Question: I am trying to make Hello World notepad app, and currently I have to click right on the cursor in my EditText to bring up the soft keyboard. I would like to be able to click anywhere in the EditText to show the keyboard.
Here is my EditText declaration in my layout:
'''
<EditText
android:id="@+id/text"
android:layout_width="wrap_content"
android:layout_height="wrap_content"
android:inputType="text" >
</EditText>
'''
I am using the Galaxy Nexus emulator, and here is what I get:

I have to click in the area above the blue marker to get the keyboard.
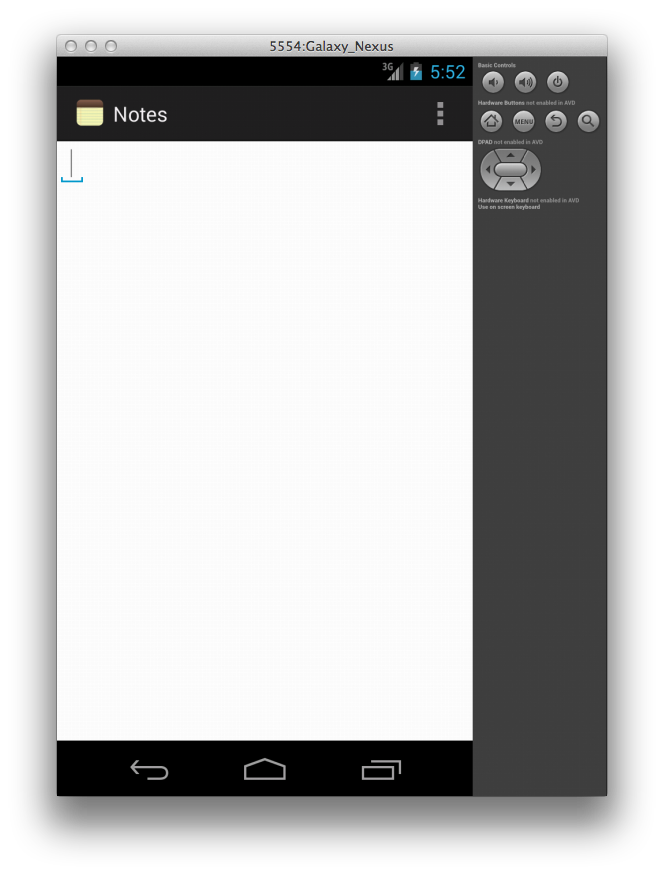
Answer: '''
<EditText
android:id="@+id/text"
android:layout_width="match_parent"
android:layout_height="match_parent"
android:inputType="text" >
</EditText>
'''